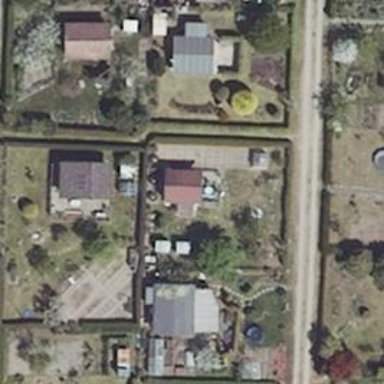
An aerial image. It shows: Road servicing allotments.